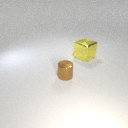
large yellow metal cube behind small brown metal cylinder